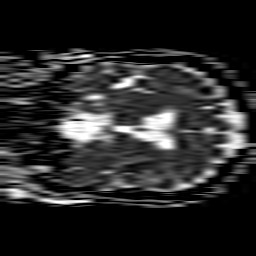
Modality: ADC
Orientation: coronal
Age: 77
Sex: female
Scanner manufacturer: philips
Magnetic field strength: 1.5 T
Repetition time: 3.54 s
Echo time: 0.09411 s